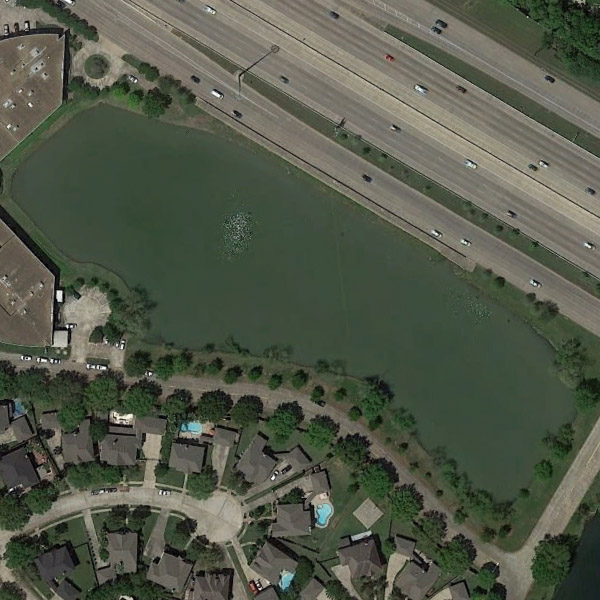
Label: Pond